Question: So, I have an application that allows users to watch various clips, from different films. The admin is responsible for creating the Studio, in which the films, and clips are associated, as well as actually uploading the clips from the various films.
Now, I'd like to add the ability for the admin to choose a studio then a film, and then choose a clip and a date range, so that when they click "Filter" the admin will get statistics based on any given clip.
The statistics would ultimately show the user, the type of user account etc...
Here's an mockup to illustrate how it must work:
Bare in mind, I already have the User, Studio, Film, and Clip data in the DB I'd just like to add this Filter functionality. If you can point me in the right direction of how this can be done, that would be great!!
Thanks!
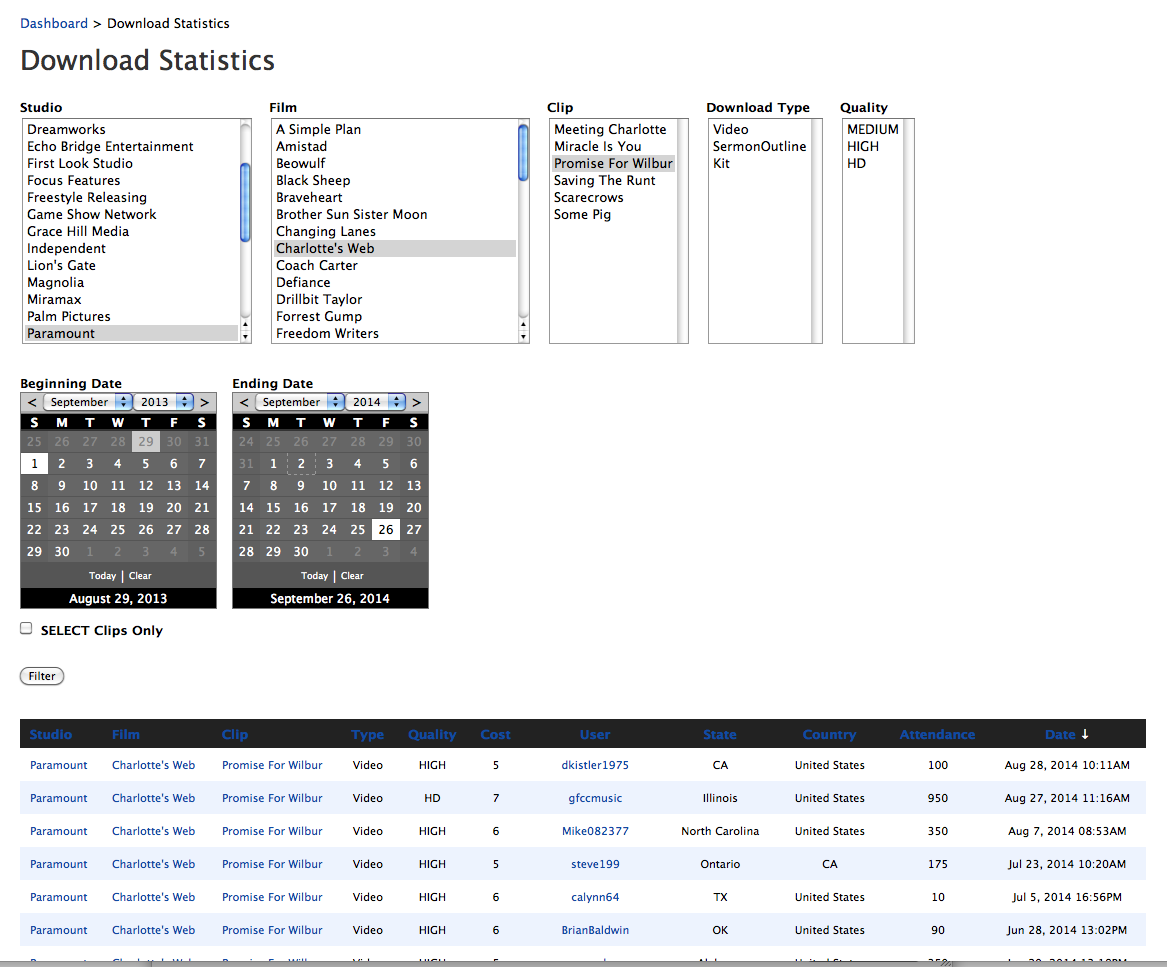
Answer: it is a solution if you use scaffold generated controllers
'''
class StudioController < ApplicationController
before_action :set_studio, only: [:films...]
...
def films
respond_to do |format|
format.js { render json: @studio.films.to_json }
end
end
end
'''
then set the route
'''
resources :studio do
member do
get 'films'
end
end
'''
finally map events with javascript in your view
'''
<script>
$('#studio_select').change(function() {
$.ajax({dataType: 'json', url: '/studios/' + $(this).val() + '/films.json'}).done(function(data) {
$('#film_select').html('');
$.each(data, function(id, elt) {
$('#film_select').append('<option value="' + elt.id + '">' + elt.title + '</option>');
})
})
})
</script>
'''
so on for child elements.
Not sure of the javascript part, but it should look like this...
Hope this helps :)